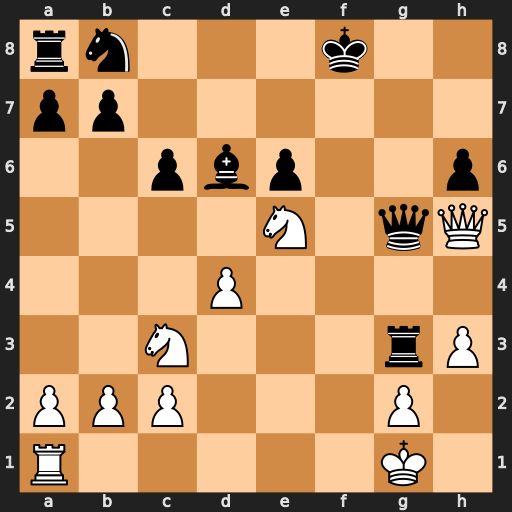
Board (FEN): rn3k2/pp6/2pbp2p/4N1qQ/3P4/2N3rP/PPP3P1/R5K1
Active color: w
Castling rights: -
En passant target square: -
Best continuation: Qf7#